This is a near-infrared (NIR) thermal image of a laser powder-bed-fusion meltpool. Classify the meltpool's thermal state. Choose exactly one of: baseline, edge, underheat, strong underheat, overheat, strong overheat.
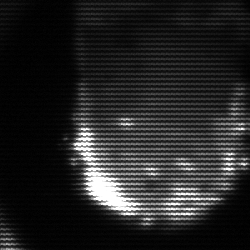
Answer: baseline